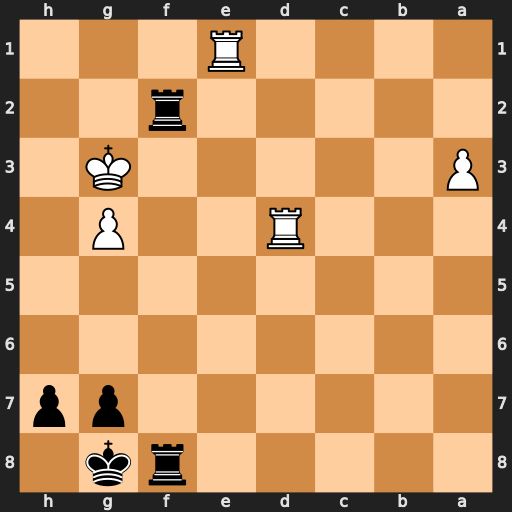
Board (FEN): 5rk1/6pp/8/8/3R2P1/P5K1/5r2/4R3
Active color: b
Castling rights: -
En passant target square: -
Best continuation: R8f3+ Kh4 Rh2+ Kg5 h6+ Kg6 Rf6#